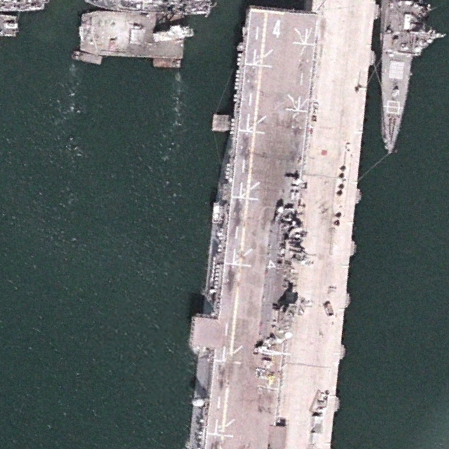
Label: assault